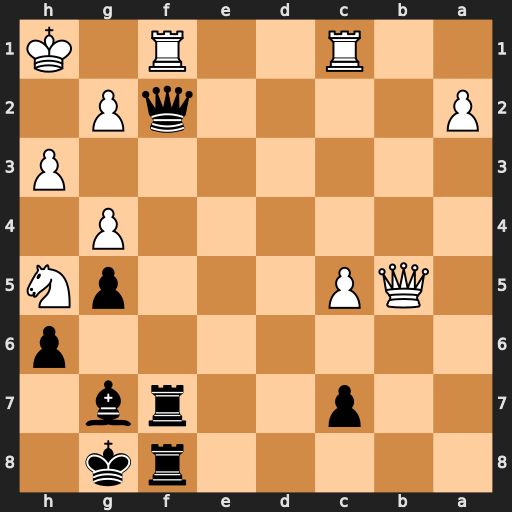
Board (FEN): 5rk1/2p2rb1/7p/1QP3pN/6P1/7P/P4qP1/2R2R1K
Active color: b
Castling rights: -
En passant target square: -
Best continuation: Qxf1+ Rxf1 Rxf1+ Kh2 Be5+